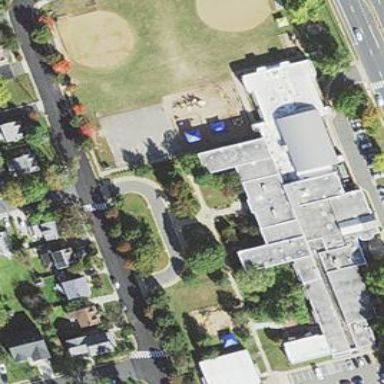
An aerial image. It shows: School building.